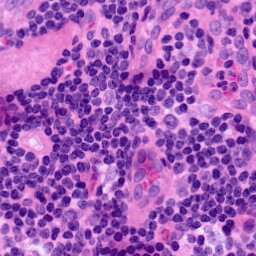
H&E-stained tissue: LymphNode